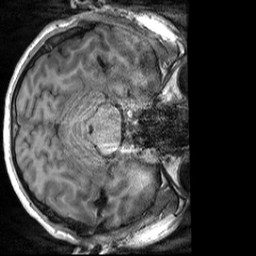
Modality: T1w
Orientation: axial
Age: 22
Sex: male
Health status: healthy
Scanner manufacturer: siemens
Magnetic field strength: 3 T
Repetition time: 2 s
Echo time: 0.00232 s